Interaction volume radius: 5 \u00c5
Interaction volume height: 20 \u00c5
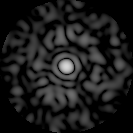
Disorder parameter: 0.8046